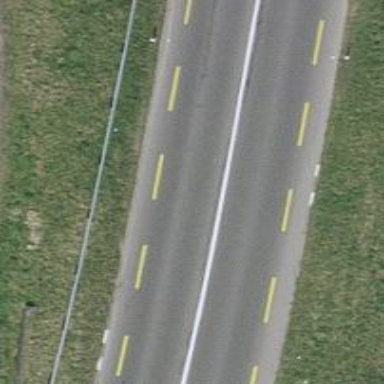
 with designated cycle lane on both sides."